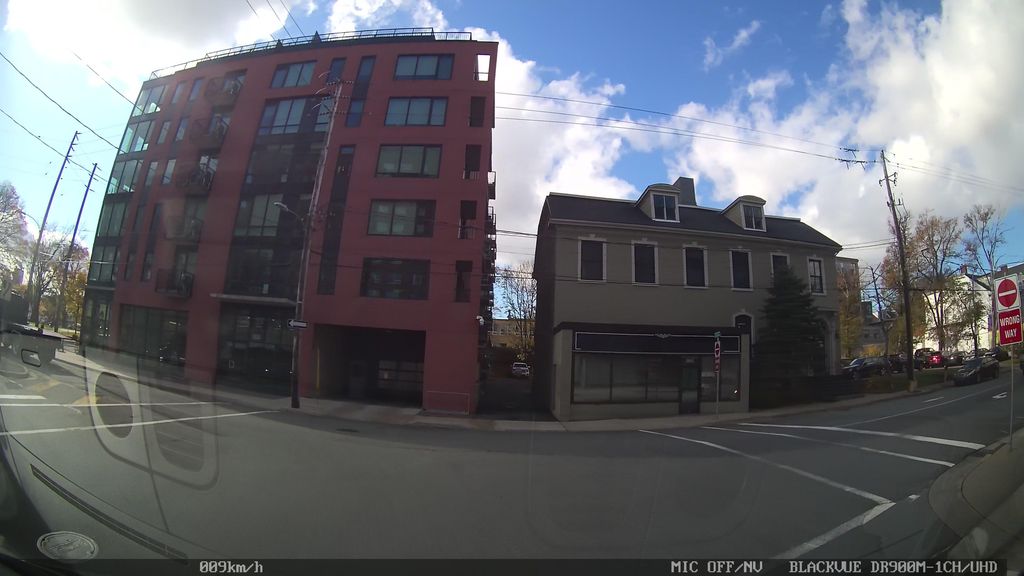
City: halifax